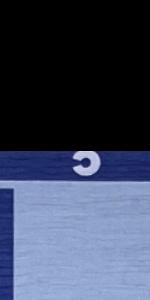
Label: Empty